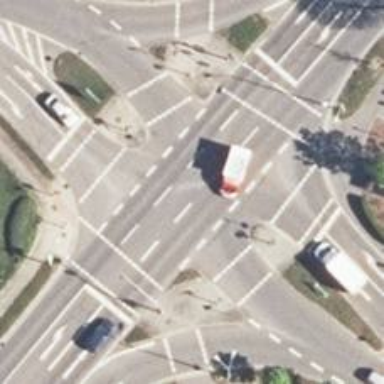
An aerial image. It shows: Road with traffic signals at the crossing.